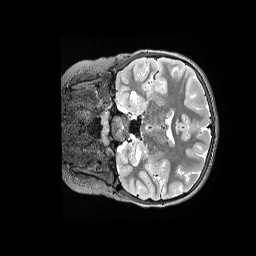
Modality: T2w
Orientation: coronal
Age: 10
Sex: female
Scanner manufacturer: siemens
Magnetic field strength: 3 T
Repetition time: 3.2 s
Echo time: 0.564 s